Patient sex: M
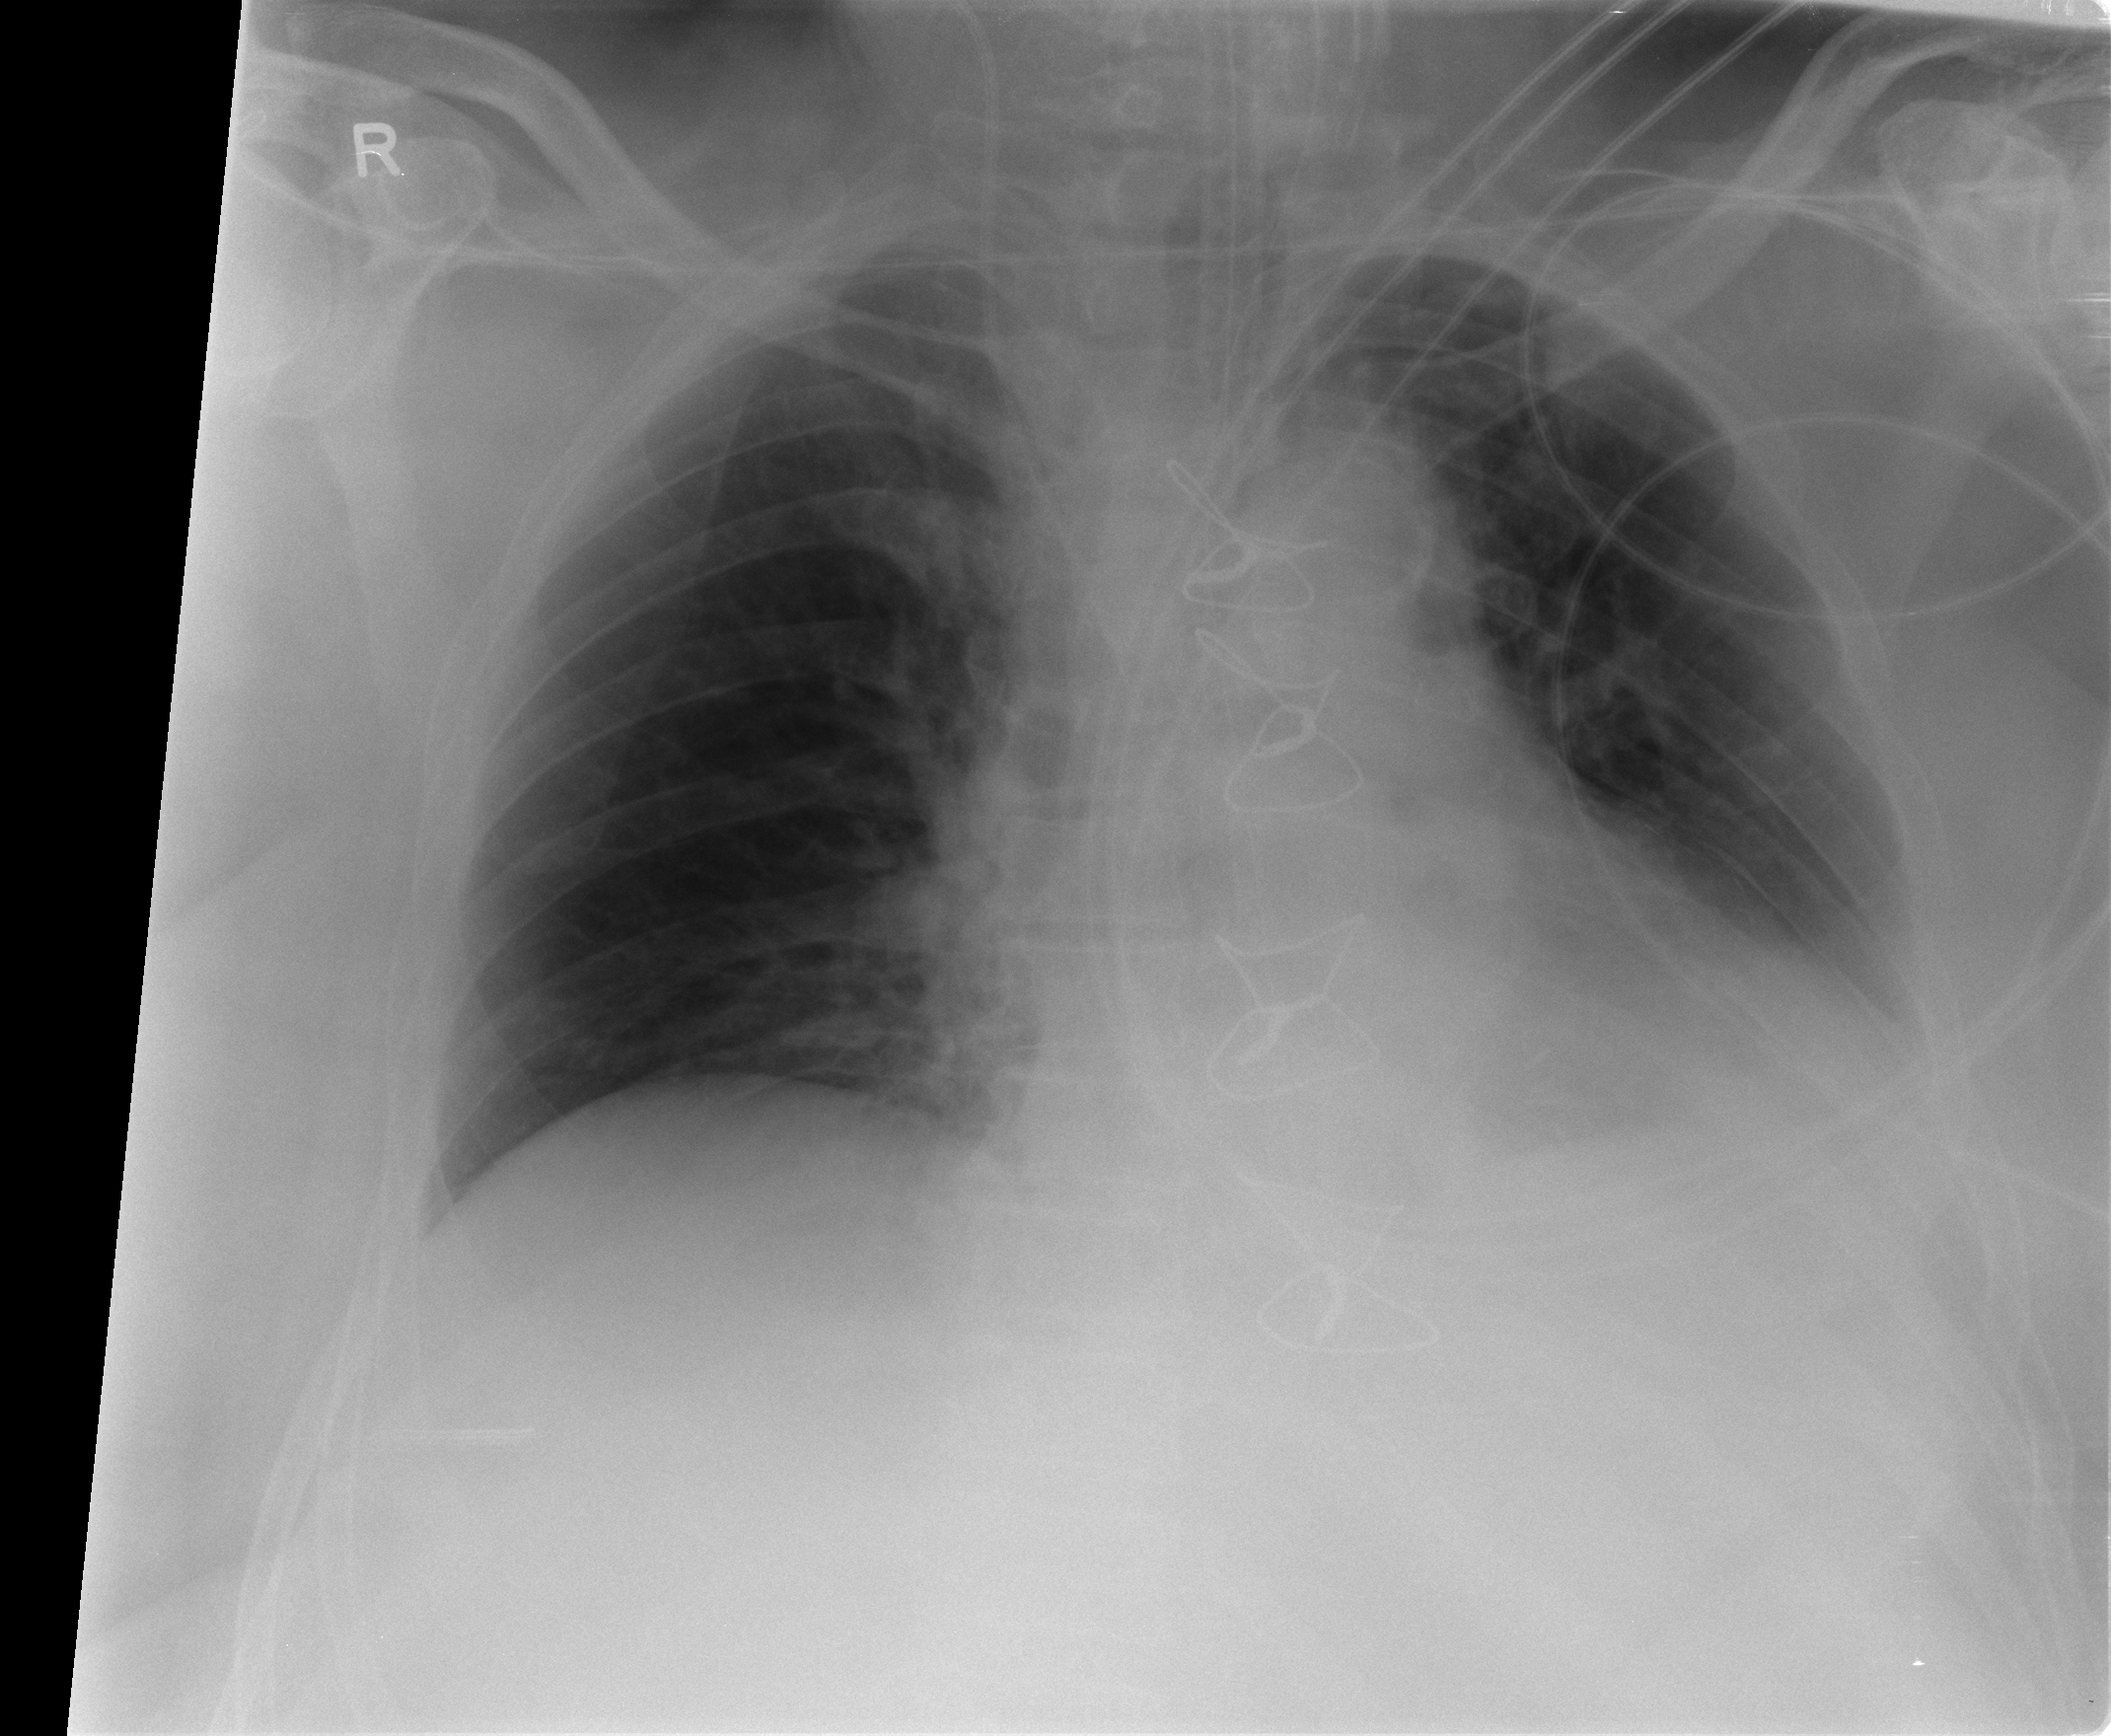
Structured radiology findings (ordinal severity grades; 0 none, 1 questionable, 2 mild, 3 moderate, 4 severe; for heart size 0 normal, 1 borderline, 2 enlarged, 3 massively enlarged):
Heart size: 2
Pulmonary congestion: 0
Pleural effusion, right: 0
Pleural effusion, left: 1
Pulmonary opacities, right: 0
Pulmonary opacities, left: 0
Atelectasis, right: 0
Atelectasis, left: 2